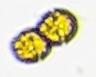
Label: Margalefidinium